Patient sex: M
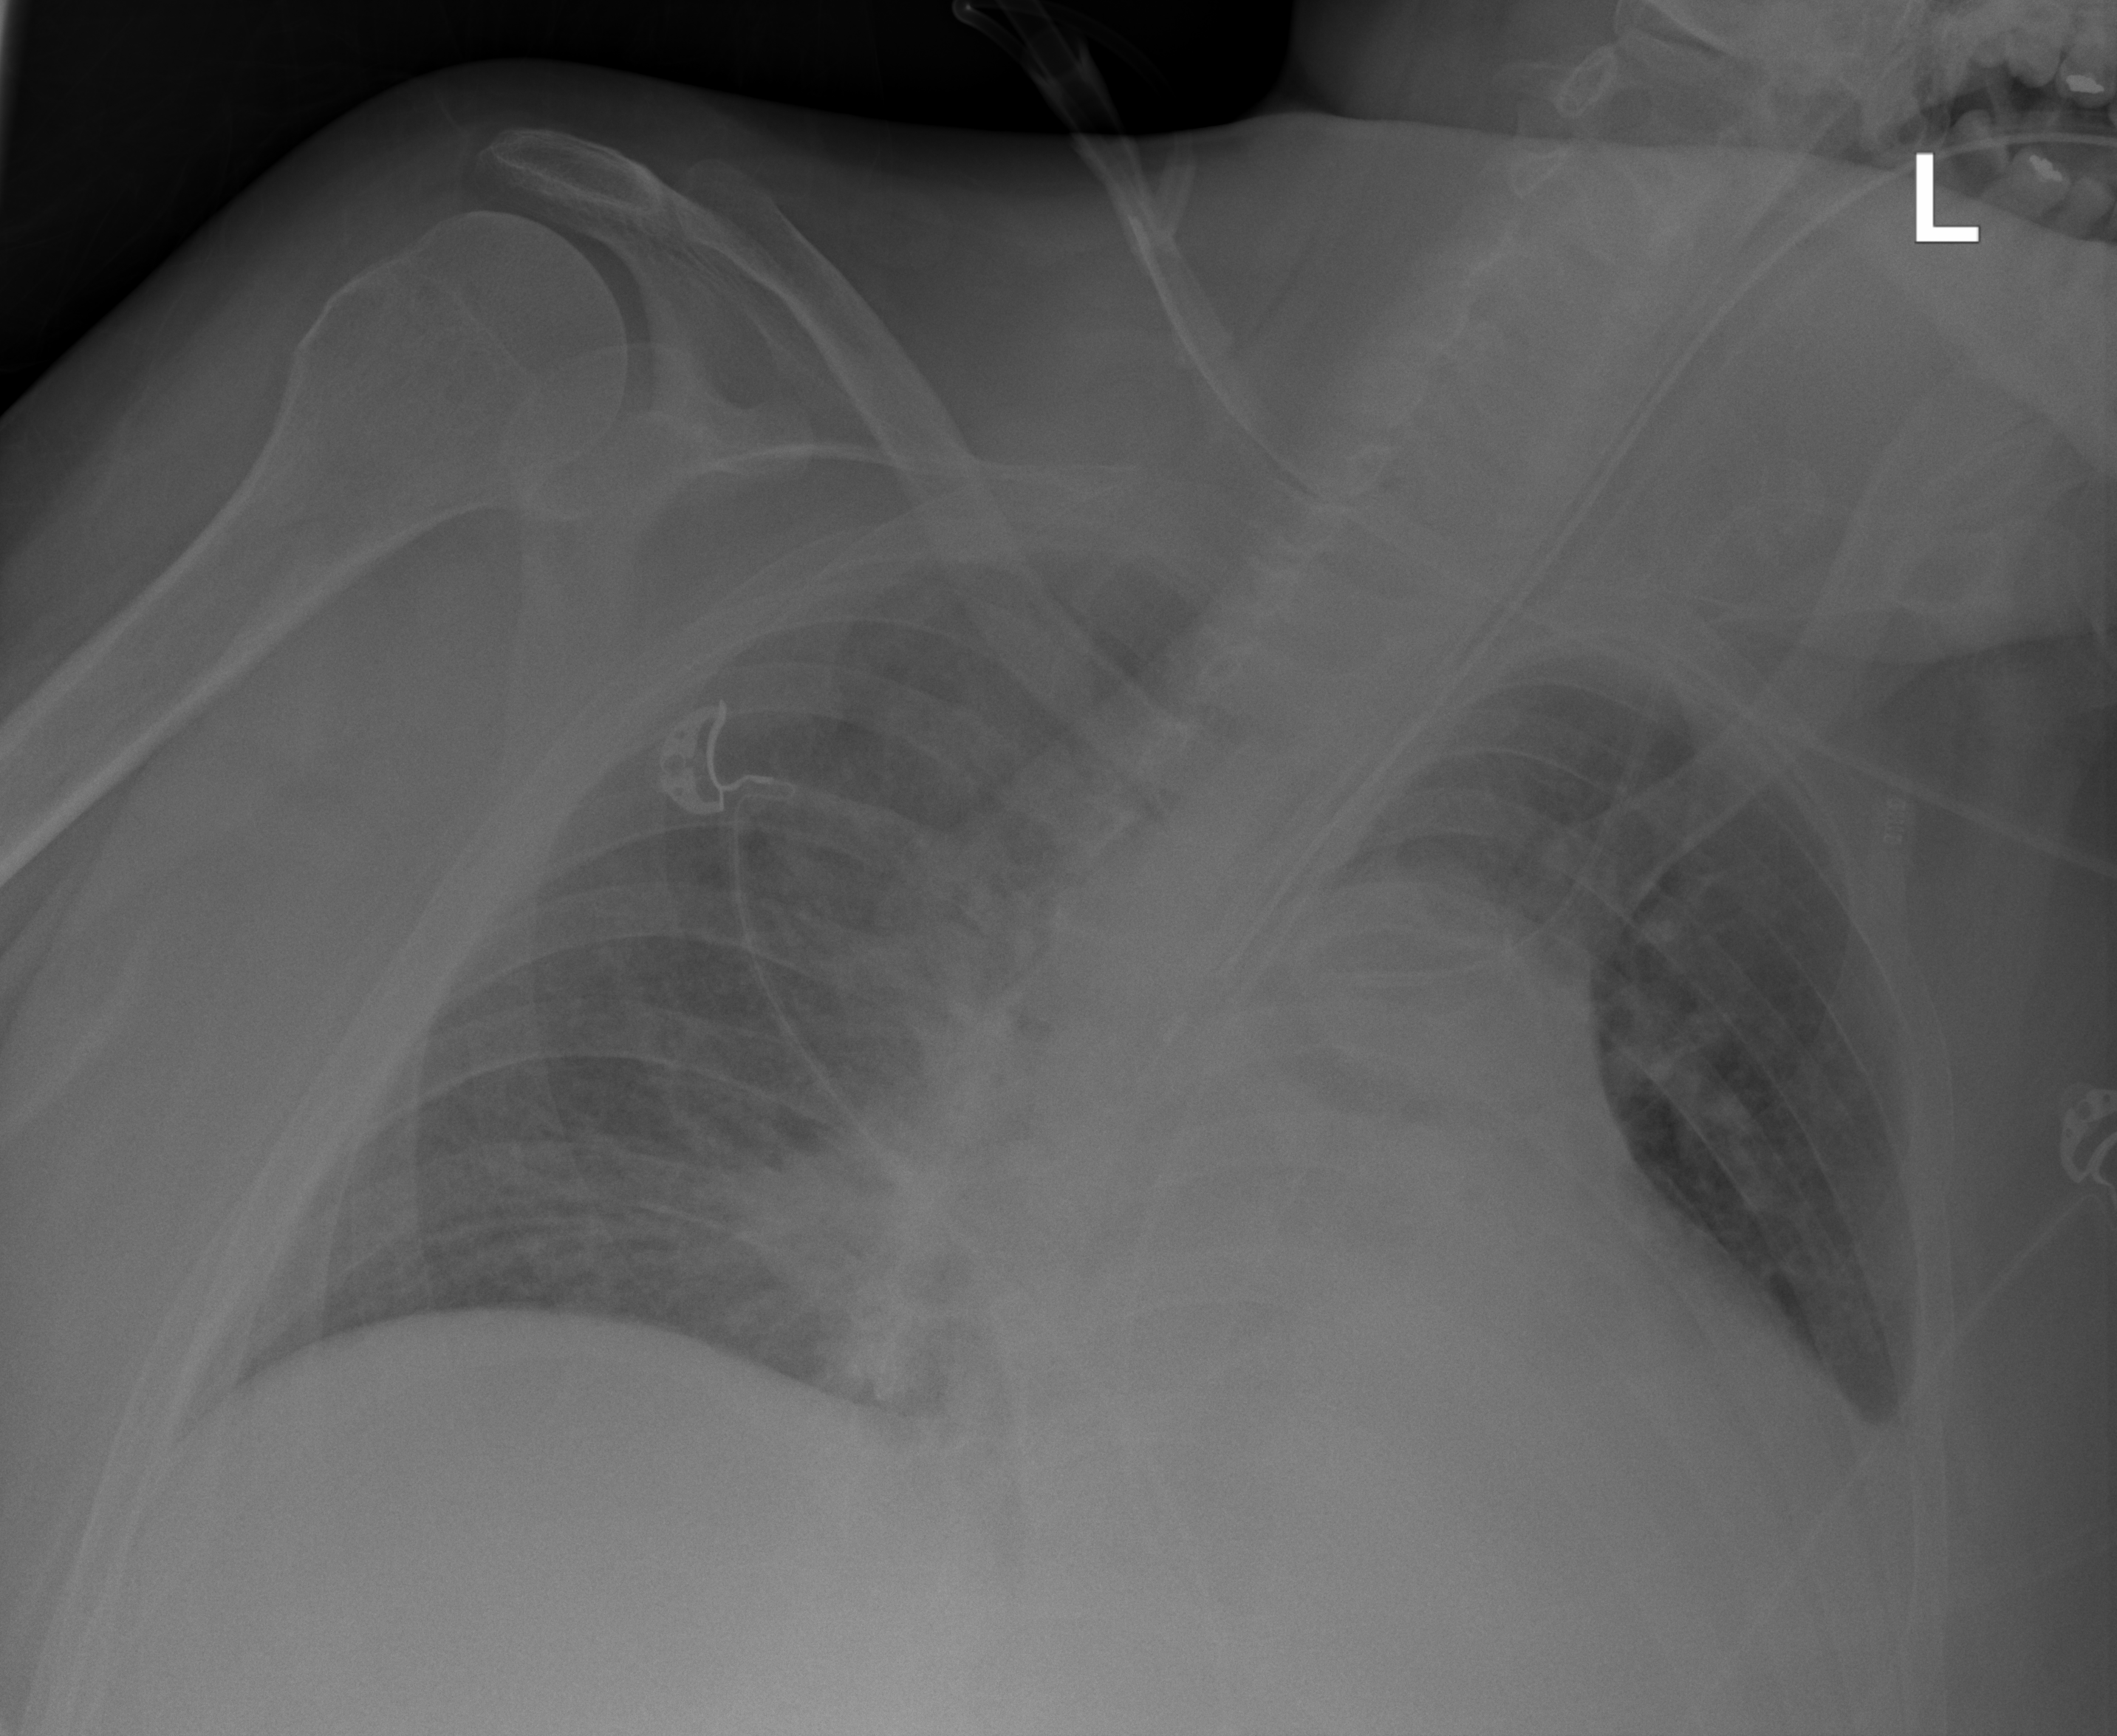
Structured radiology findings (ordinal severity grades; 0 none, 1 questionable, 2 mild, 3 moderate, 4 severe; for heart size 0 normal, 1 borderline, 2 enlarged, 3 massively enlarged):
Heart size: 1
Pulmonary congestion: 0
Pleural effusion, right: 0
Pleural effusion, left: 2
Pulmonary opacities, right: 0
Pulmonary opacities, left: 0
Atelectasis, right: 2
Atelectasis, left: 2